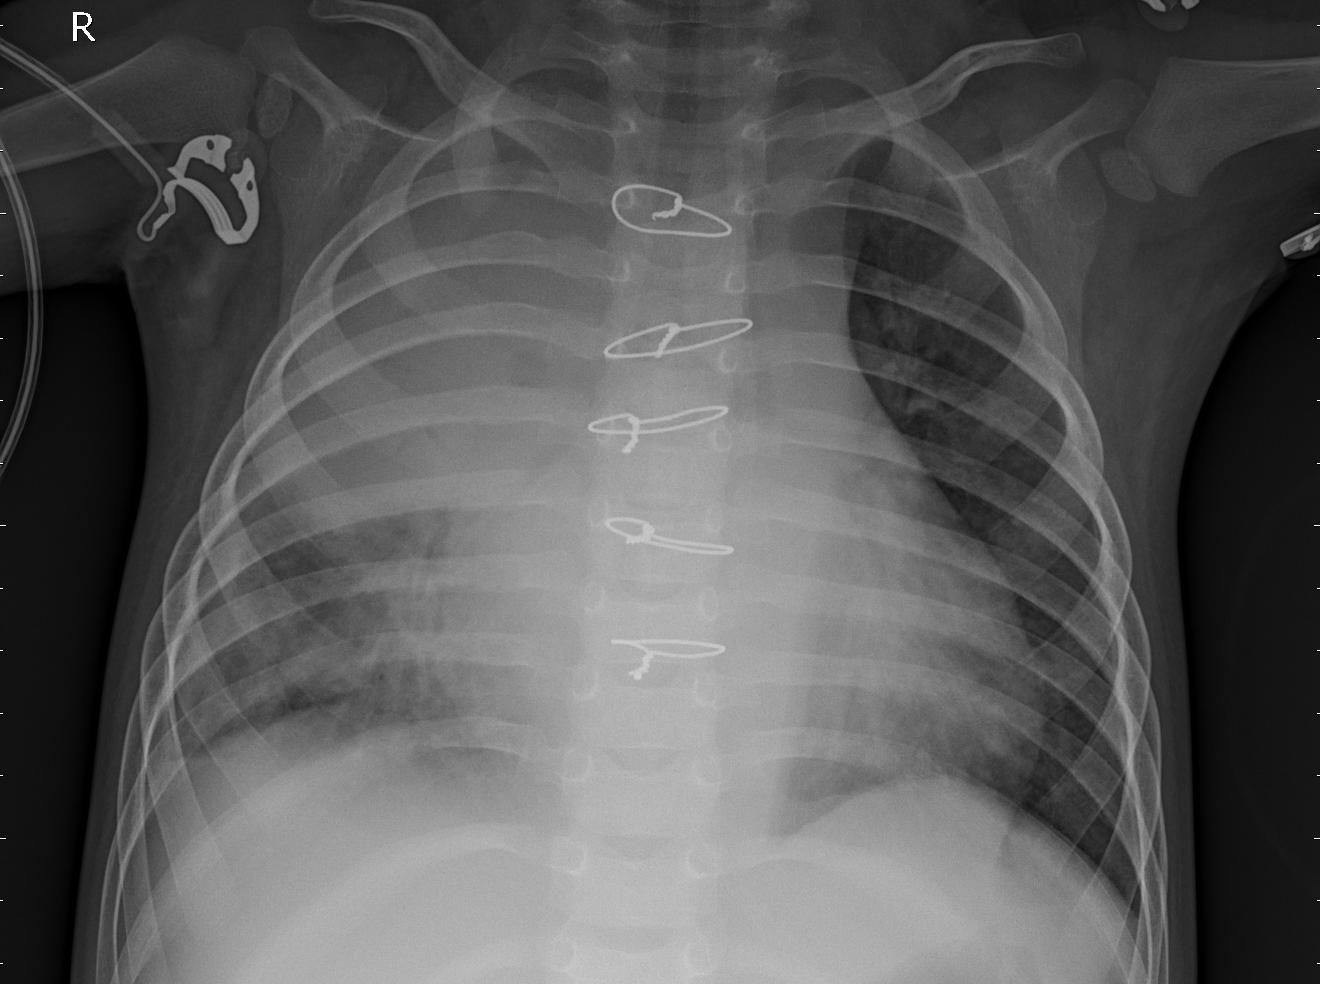
Diagnosis: PNEUMONIA